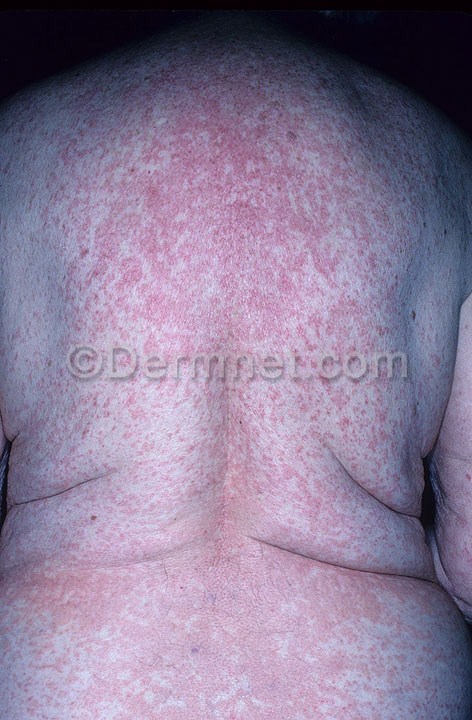
Disease: Exanthems and Drug Eruptions